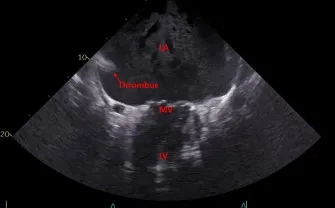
Mitral regurgitation.
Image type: radiology (ultrasound)